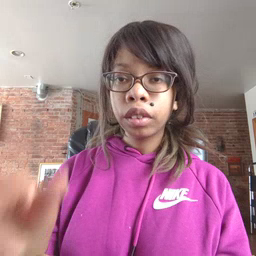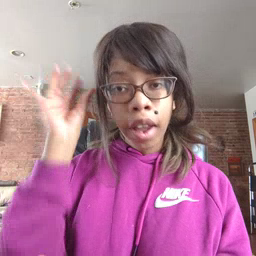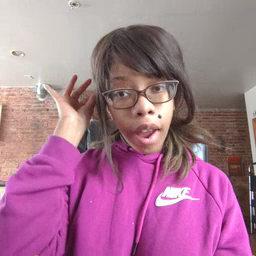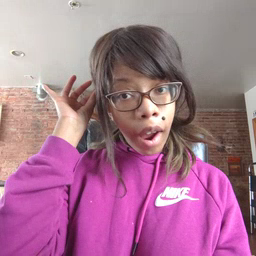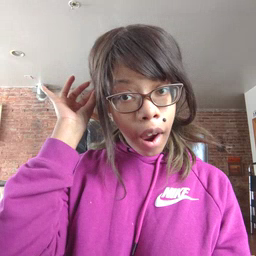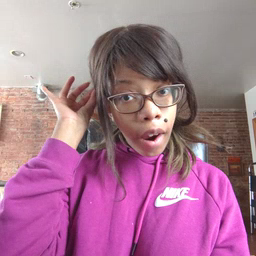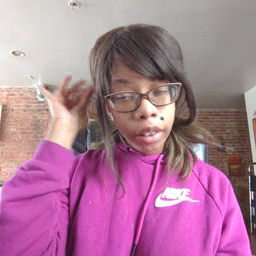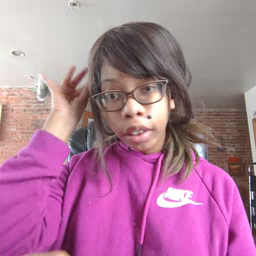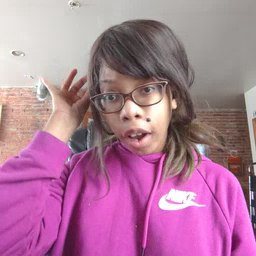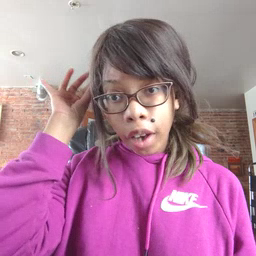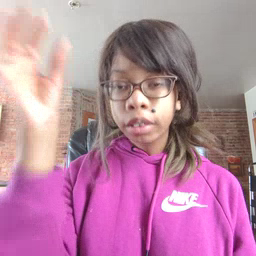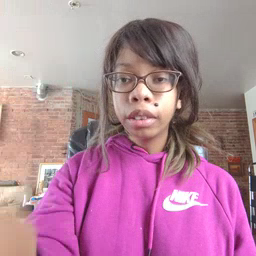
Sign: hair